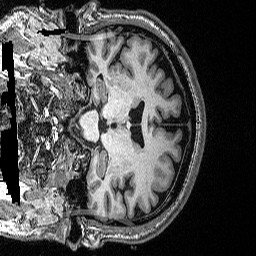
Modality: T1w
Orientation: coronal
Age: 44
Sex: male
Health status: ill
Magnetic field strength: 3 T
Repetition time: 2.53 s
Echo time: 0.00331 s